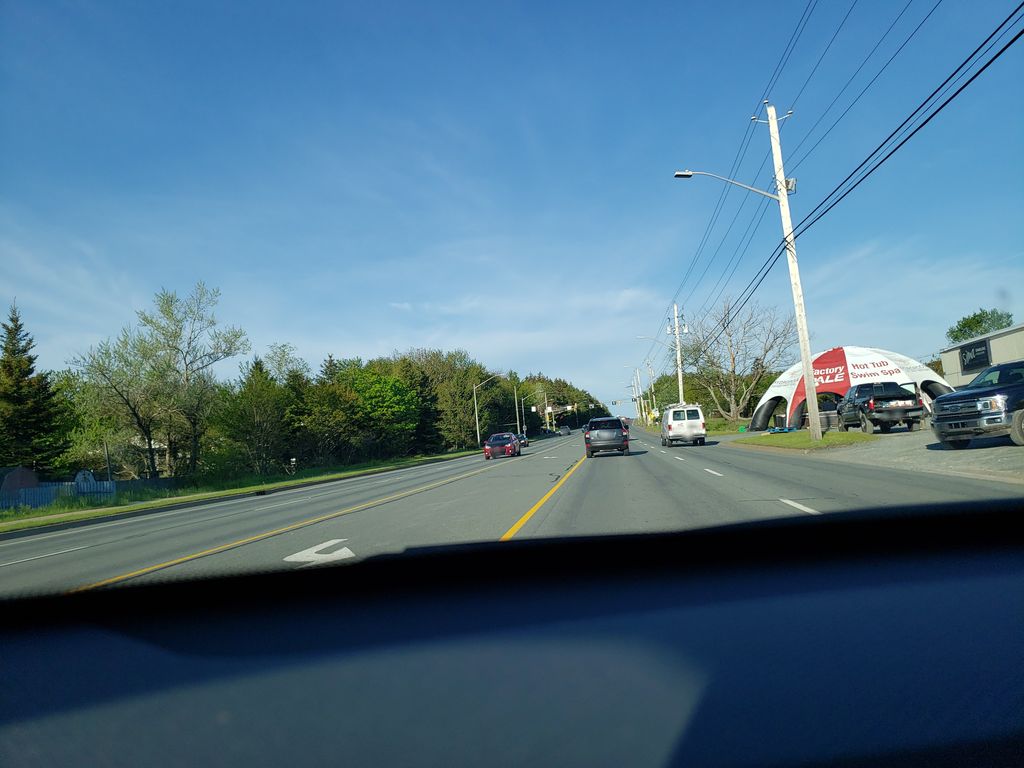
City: halifax